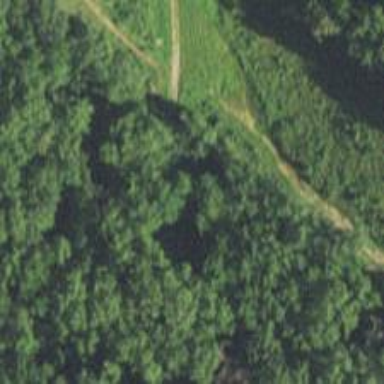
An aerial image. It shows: Path.